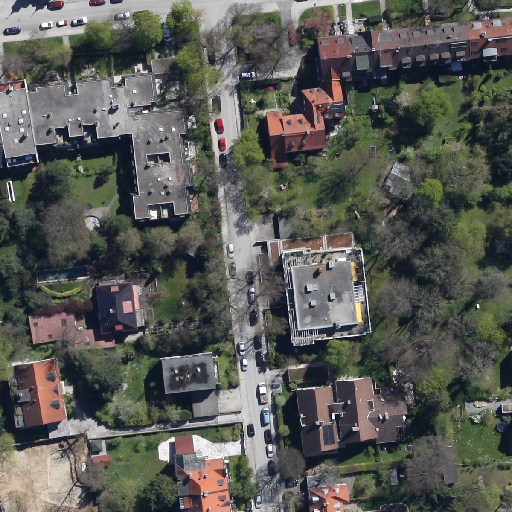
Referring expression: vehicle in the parking area